Question: This is what I get with Xubuntu, Google Chrome 18.0.1025.162 and Firefox 13.0.1. Fiddle <URL>.

Is jQuery.inArray broken or am I making a stupid mistake?
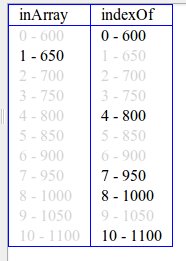
Answer: The 'inArray()' jQuery method returns an index, just like 'indexOf()'.
If you change your 'if' test for the jQuery API to be just like the other one, they match.
So, it's not broken :-)